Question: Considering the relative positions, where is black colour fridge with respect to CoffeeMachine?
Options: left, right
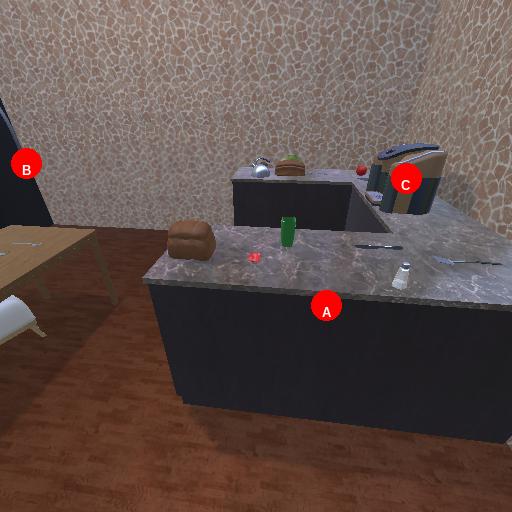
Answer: left